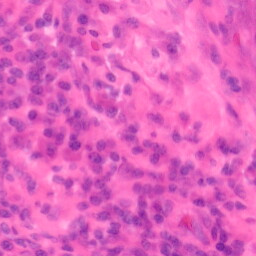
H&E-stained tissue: Colon